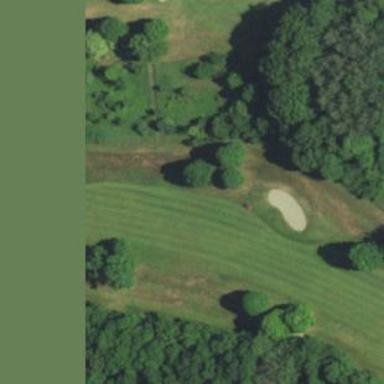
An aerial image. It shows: Grassy fairway on golf course.